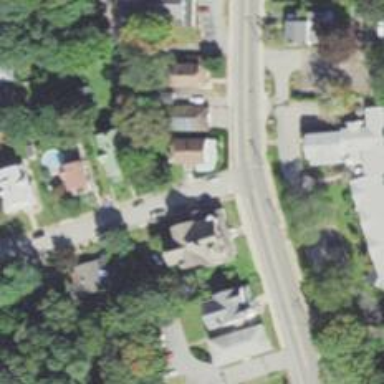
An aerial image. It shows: Residential driveway serving as service road.